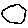
Label: circle